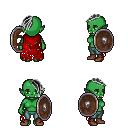
a pixel art fantasy rpg character, female body template, orc, green skin, red tattered cape, teal pants, gray long mohawk hairstyle, brown shoes, shield, four views (front, back, left, right), 2x2 character sprite sheet, small pixel art, hard edges, no anti-aliasing